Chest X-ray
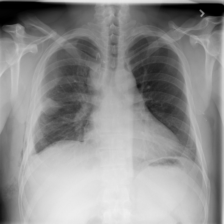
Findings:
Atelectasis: negative
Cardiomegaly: negative
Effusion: negative
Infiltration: negative
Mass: negative
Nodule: negative
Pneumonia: negative
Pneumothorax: positive
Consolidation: negative
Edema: negative
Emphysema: positive
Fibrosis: negative
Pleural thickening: negative
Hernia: negative